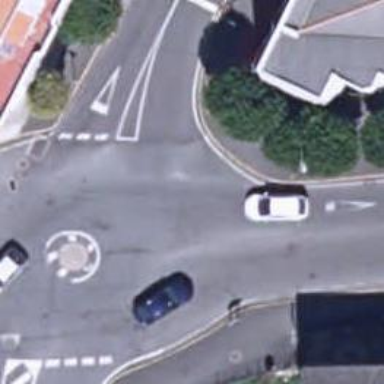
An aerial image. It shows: Tertiary road with asphalt surface leading to roundabout.